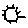
Label: sun